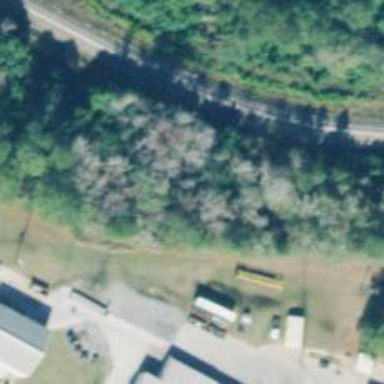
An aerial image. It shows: Abandoned railway spur.